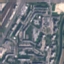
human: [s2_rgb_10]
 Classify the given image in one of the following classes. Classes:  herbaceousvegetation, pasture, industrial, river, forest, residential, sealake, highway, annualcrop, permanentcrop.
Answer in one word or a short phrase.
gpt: Residential